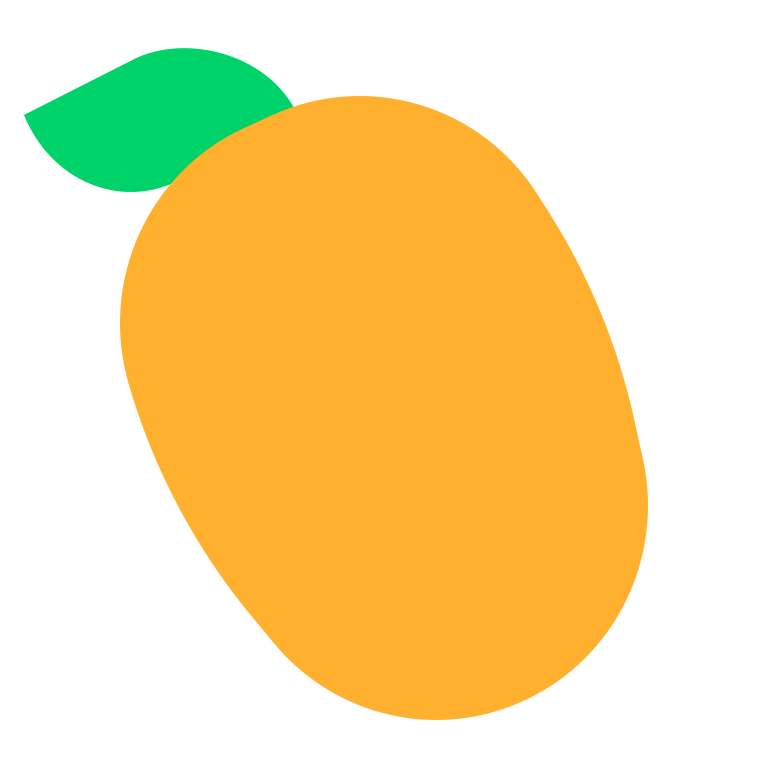
mango flat